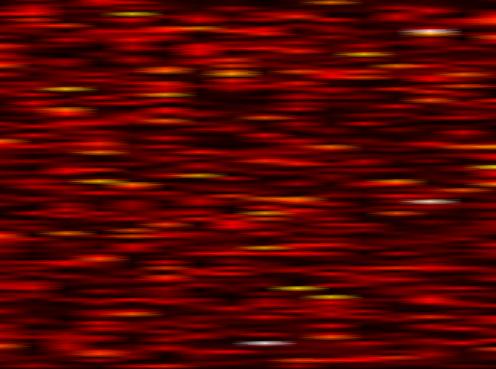
Label: WOLA